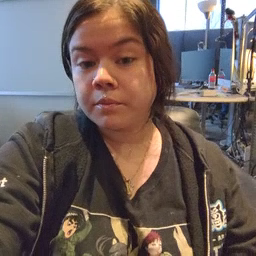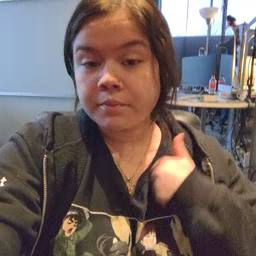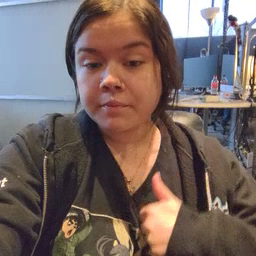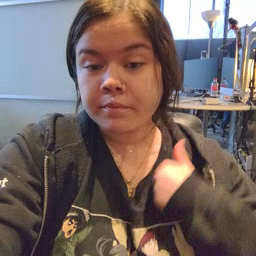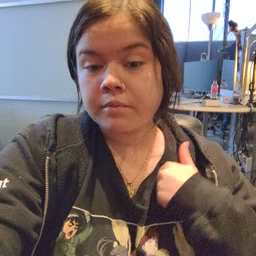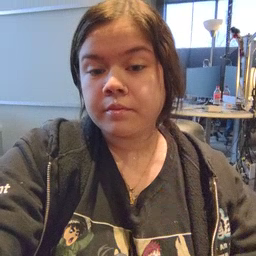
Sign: bath